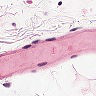
Metastatic tissue present: no